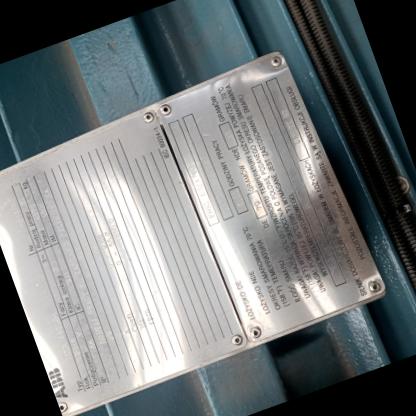
Klasa: tabliczka-znamionowa